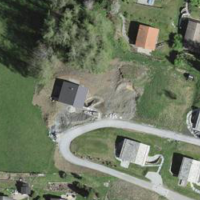
EUNIS habitat code: 43
Species observed at this site:
Fagus sylvatica